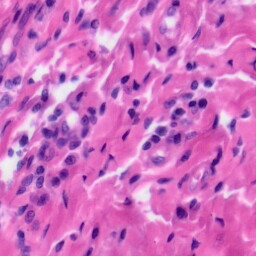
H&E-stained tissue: Tonsil